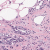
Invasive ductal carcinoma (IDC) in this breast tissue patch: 1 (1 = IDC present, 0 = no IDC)